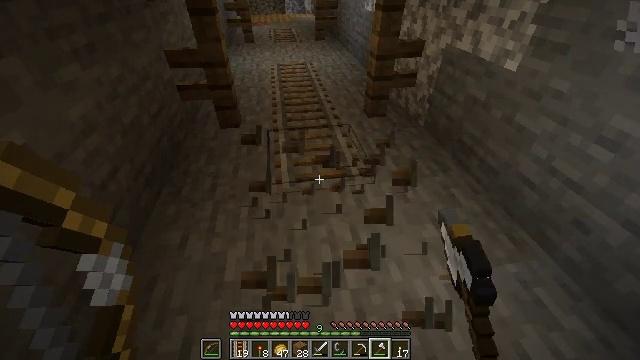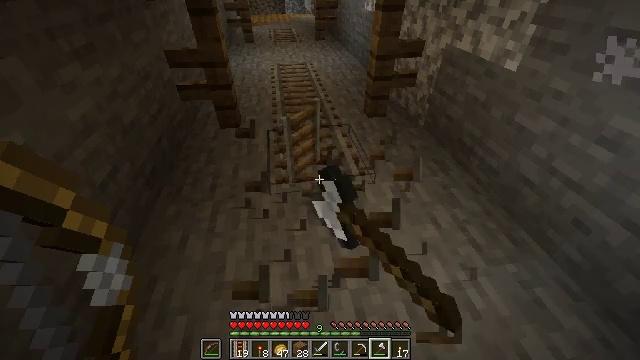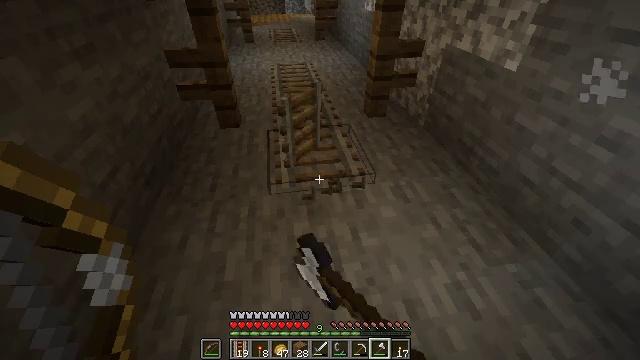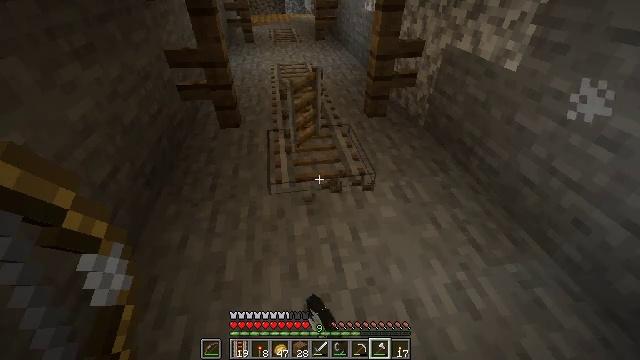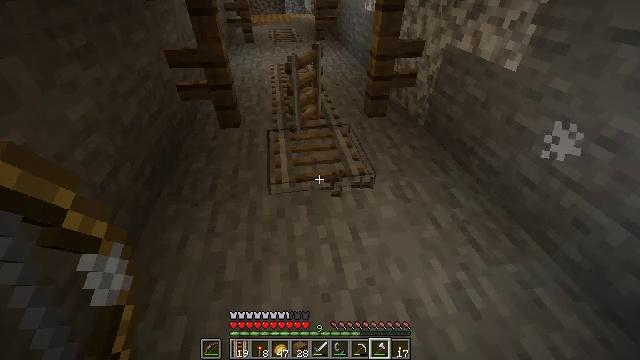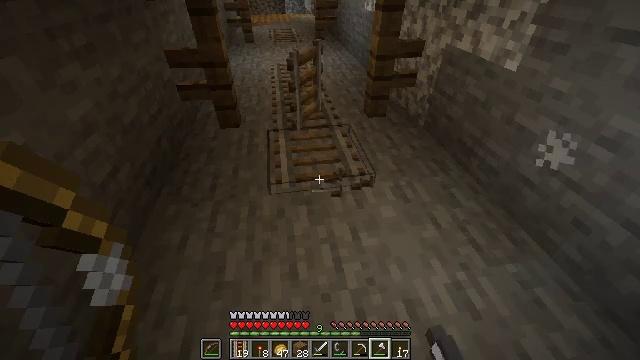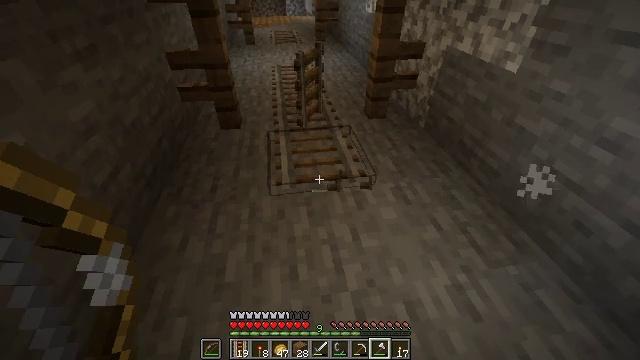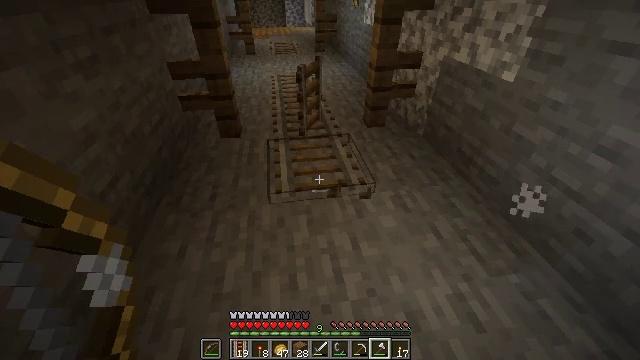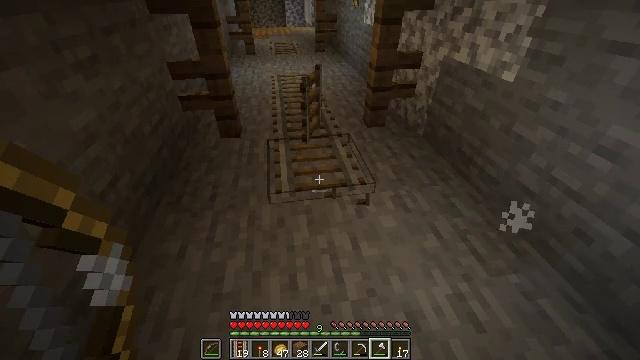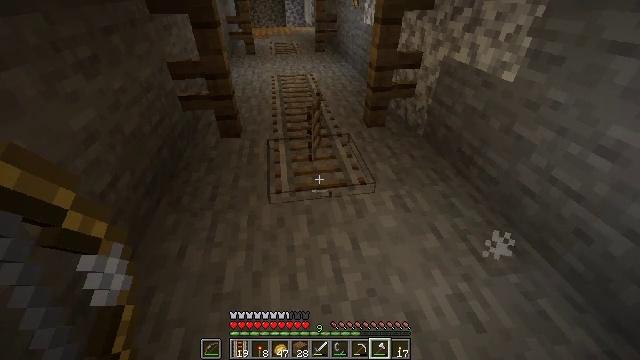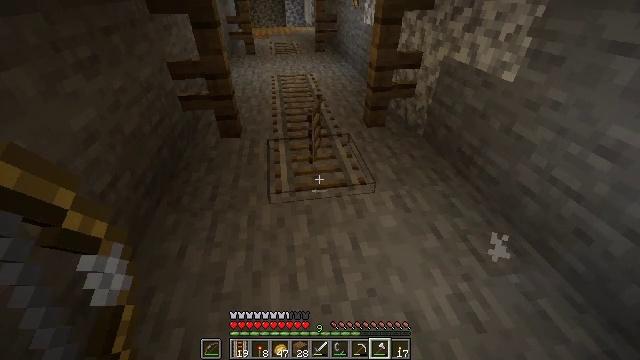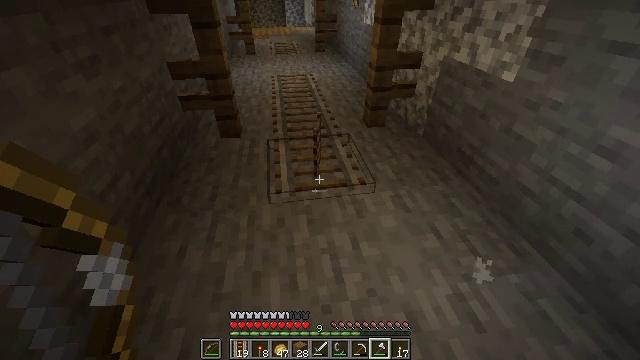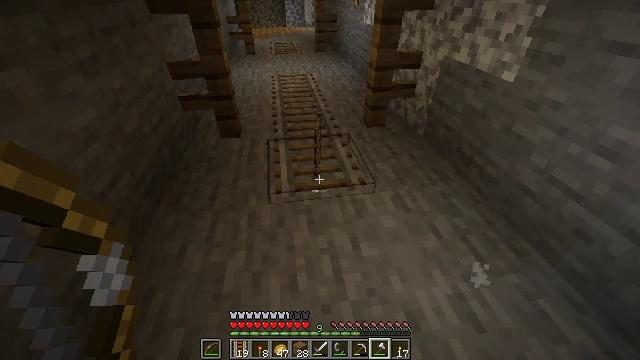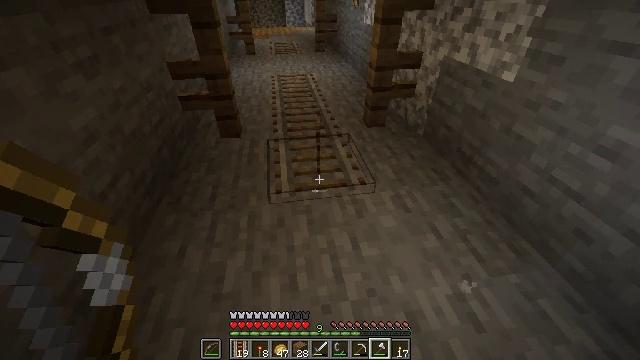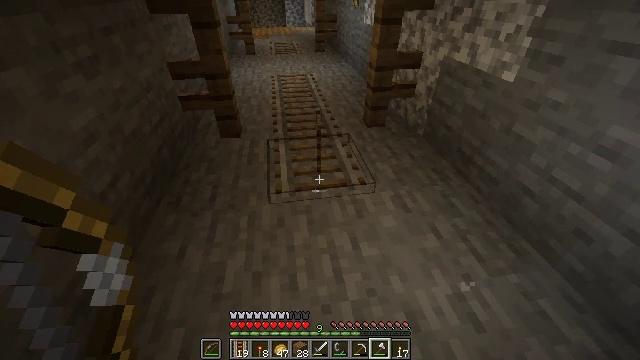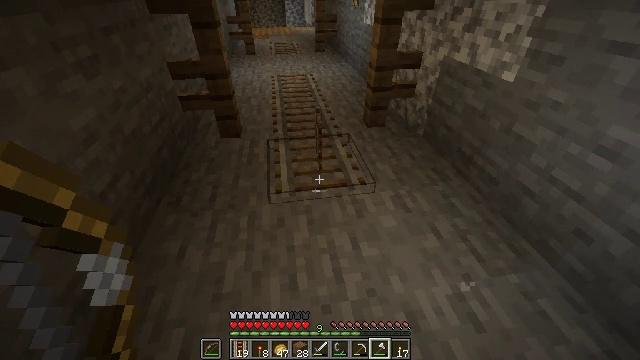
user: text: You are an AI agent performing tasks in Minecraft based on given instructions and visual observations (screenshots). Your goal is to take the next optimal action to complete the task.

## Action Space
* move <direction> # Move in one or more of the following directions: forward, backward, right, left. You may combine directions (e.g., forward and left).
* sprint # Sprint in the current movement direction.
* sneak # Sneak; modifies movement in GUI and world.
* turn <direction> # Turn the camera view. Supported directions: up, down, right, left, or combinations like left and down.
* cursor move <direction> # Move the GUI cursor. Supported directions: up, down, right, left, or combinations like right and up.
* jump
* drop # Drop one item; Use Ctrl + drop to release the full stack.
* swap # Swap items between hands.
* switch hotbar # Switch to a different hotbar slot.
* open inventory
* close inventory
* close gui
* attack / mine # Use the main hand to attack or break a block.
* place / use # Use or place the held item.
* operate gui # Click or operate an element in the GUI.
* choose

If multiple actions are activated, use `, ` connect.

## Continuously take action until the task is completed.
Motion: motion action
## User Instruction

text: Break the rail off the ground.
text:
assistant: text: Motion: attack / mine
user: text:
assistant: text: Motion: attack / mine
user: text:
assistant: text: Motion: attack / mine
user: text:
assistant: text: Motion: attack / mine
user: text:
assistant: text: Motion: no_op
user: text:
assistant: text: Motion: no_op
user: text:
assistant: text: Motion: turn up
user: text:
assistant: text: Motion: no_op
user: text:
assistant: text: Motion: no_op
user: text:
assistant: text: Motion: no_op
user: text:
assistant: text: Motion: no_op
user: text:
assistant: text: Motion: no_op
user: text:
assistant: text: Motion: no_op
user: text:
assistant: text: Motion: no_op
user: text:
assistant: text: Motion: no_op
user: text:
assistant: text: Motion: no_op
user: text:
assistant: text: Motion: no_op
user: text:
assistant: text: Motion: no_op
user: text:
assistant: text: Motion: no_op
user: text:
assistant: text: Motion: no_op
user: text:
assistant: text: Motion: no_op
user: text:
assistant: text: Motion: no_op
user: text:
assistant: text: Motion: no_op
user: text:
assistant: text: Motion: no_op
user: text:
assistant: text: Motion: no_op
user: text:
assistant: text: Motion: no_op
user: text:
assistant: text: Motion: no_op
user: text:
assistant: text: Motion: no_op
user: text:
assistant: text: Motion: no_op
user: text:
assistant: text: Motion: no_op